Question: What needs to be entered to share the screen?
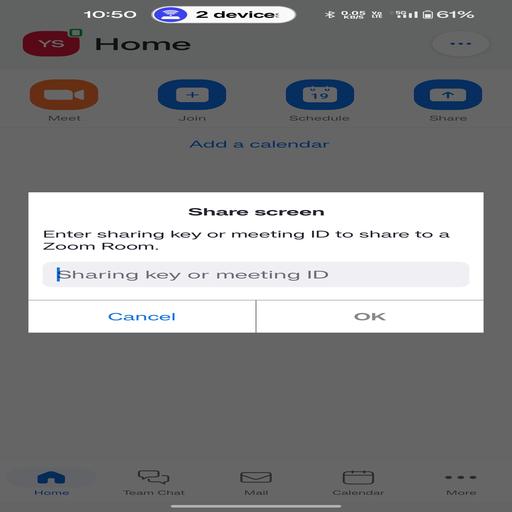
Answer: Sharing key or meeting ID